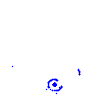
Particle: pion